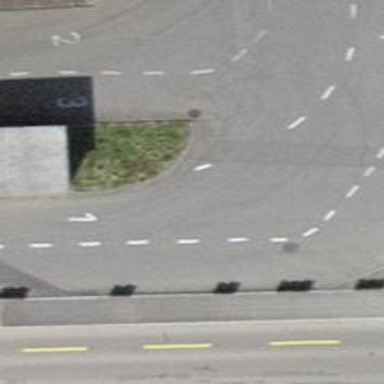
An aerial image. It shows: Residential road with asphalt surface and no sidewalks.